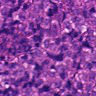
Metastatic tissue present: yes